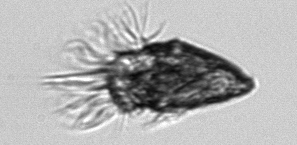
Label: Tontonia_appendiculariformis